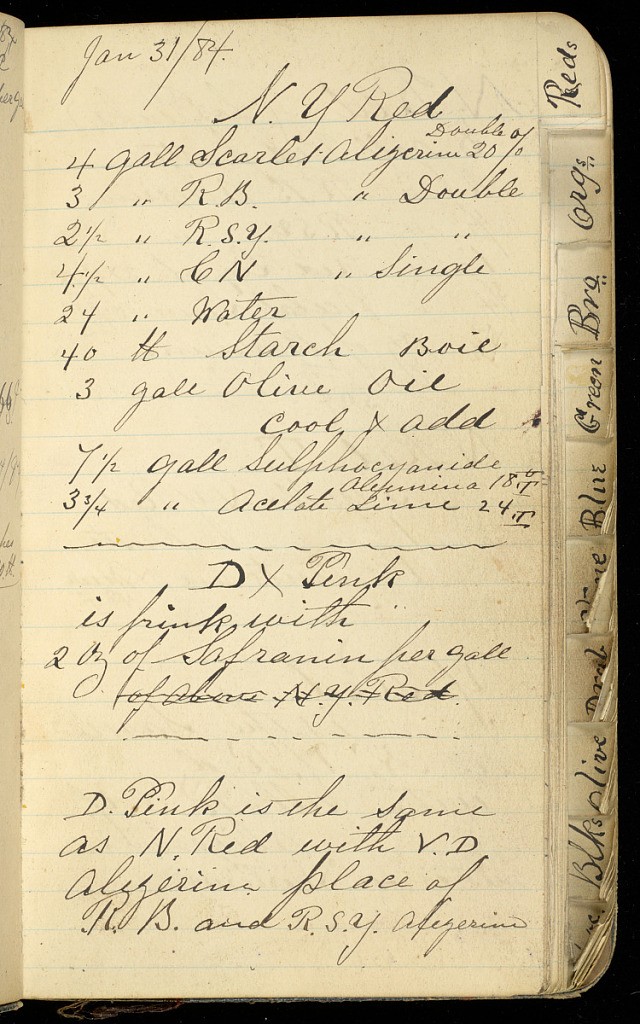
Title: Printer's sample book
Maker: Old Pacific Print Works, Lawrence, MA, USA
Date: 1884–88
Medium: leather, paper, cotton
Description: Small leather-bound notebook with tabbed-in areas with 9 printed textile samples.